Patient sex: F
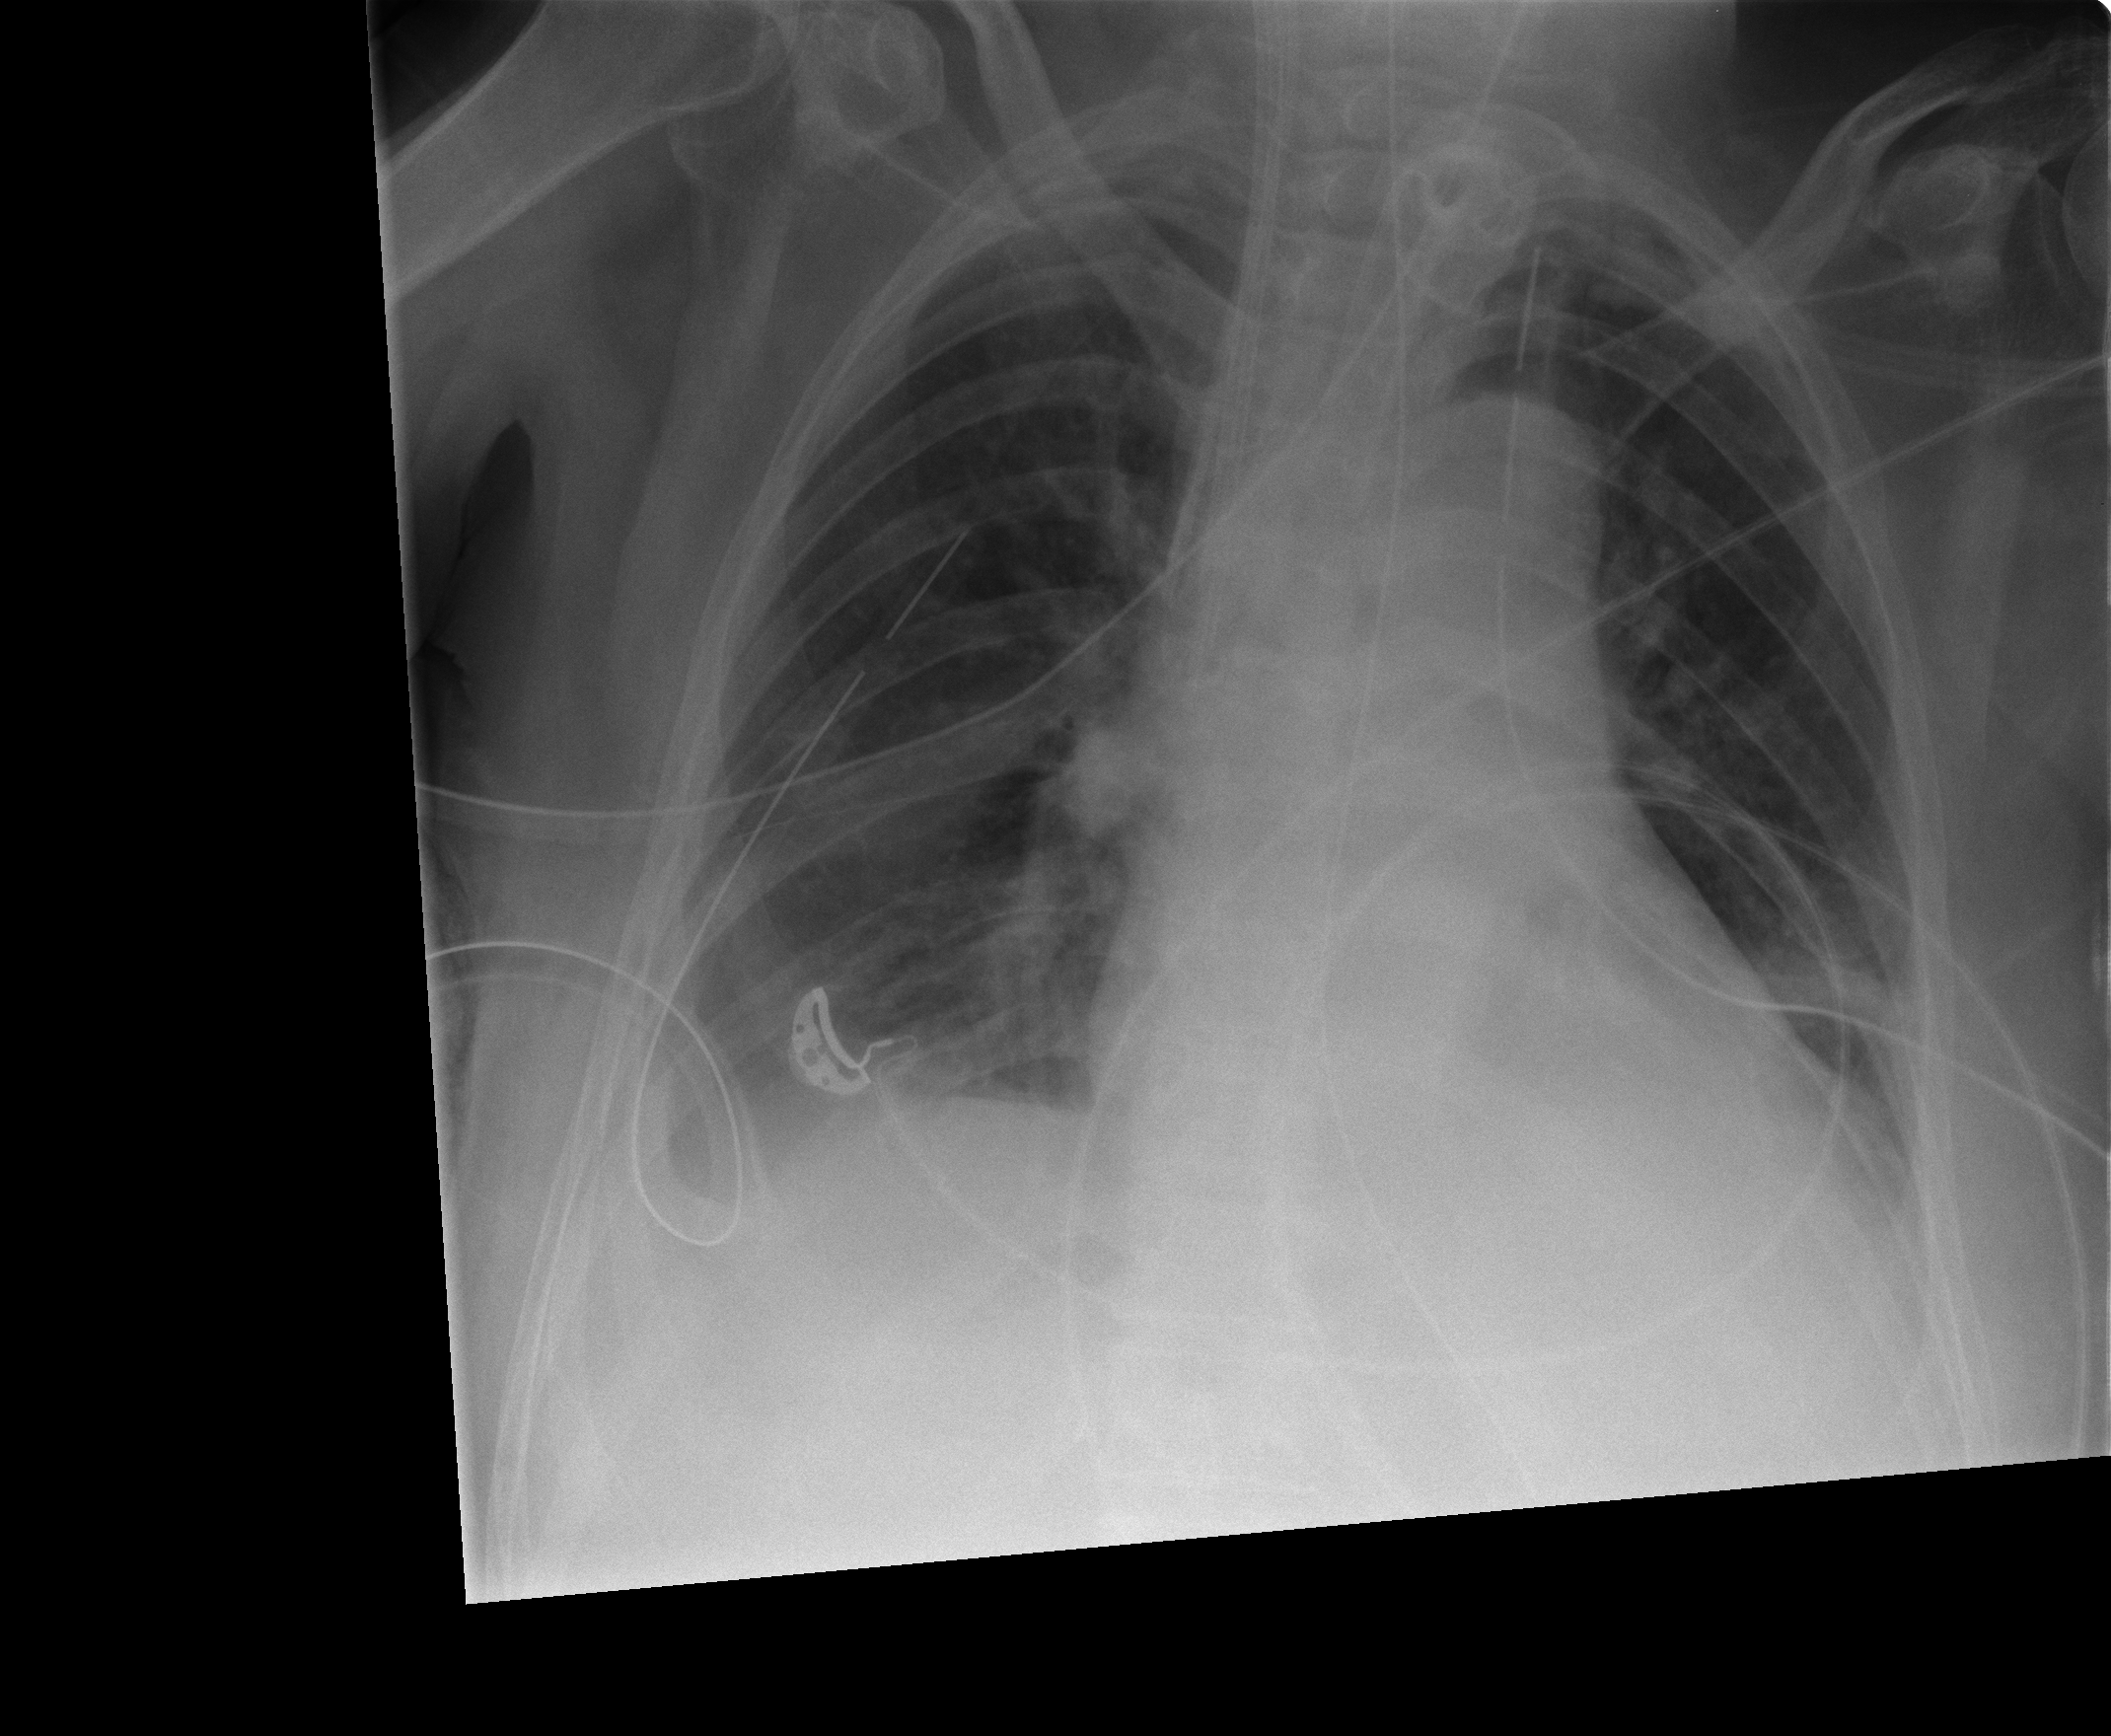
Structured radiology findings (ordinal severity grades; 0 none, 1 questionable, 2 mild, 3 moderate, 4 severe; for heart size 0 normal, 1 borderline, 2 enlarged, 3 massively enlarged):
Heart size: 0
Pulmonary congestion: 0
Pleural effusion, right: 2
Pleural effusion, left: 0
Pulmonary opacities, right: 0
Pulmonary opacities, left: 0
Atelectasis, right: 0
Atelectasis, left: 0